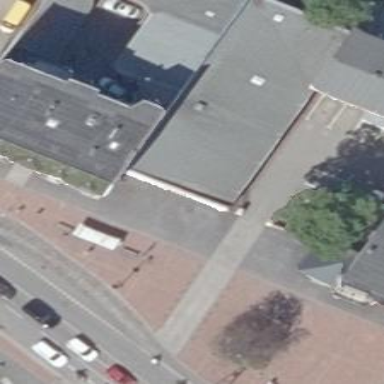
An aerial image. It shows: Office building that houses clothes shop.